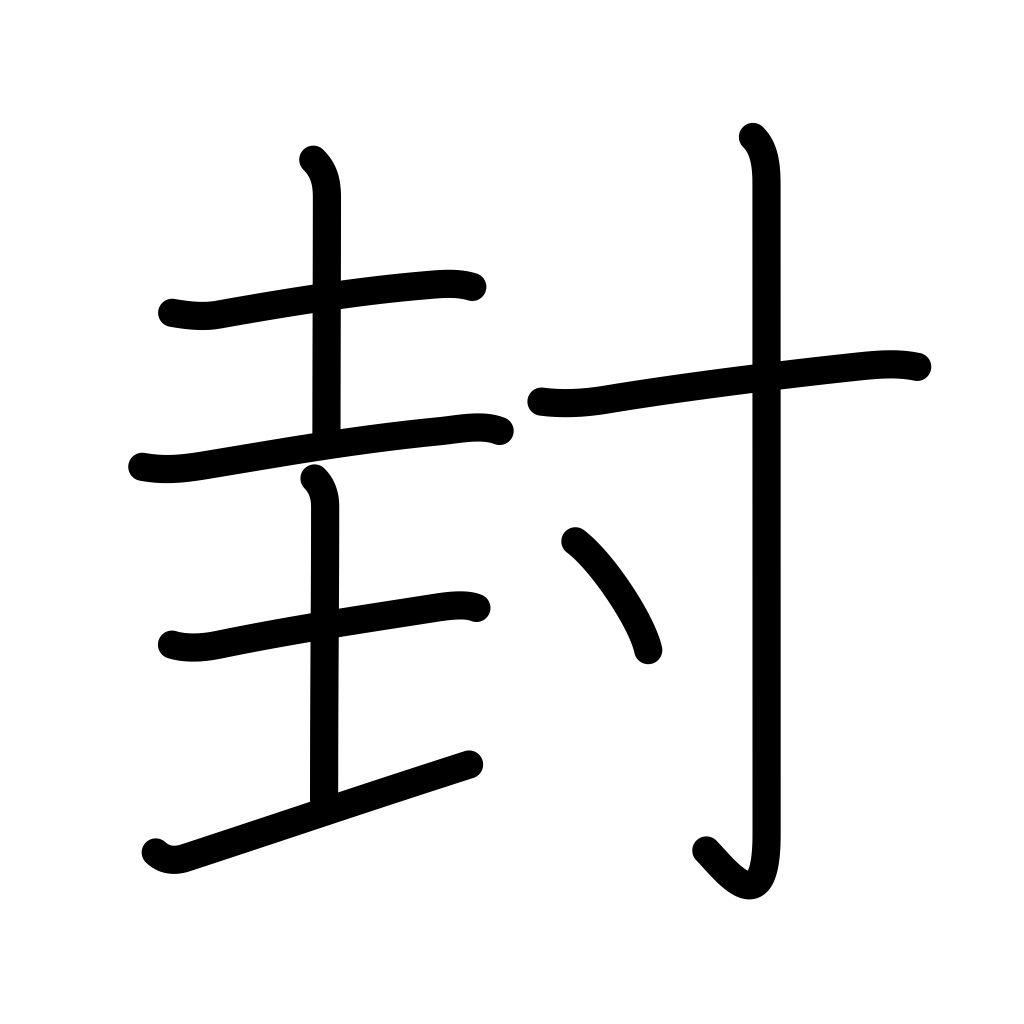
Meaning: seal, closing